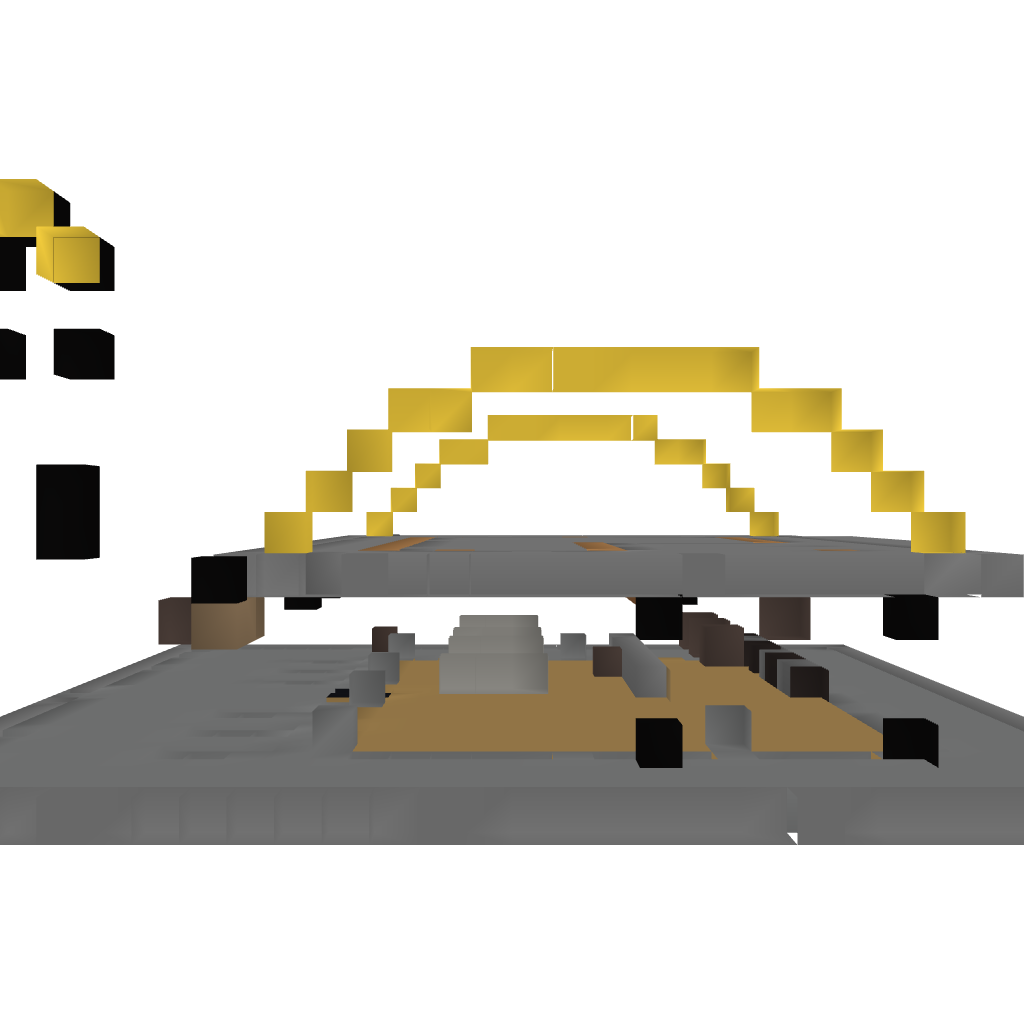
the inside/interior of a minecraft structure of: Classic McDonalds